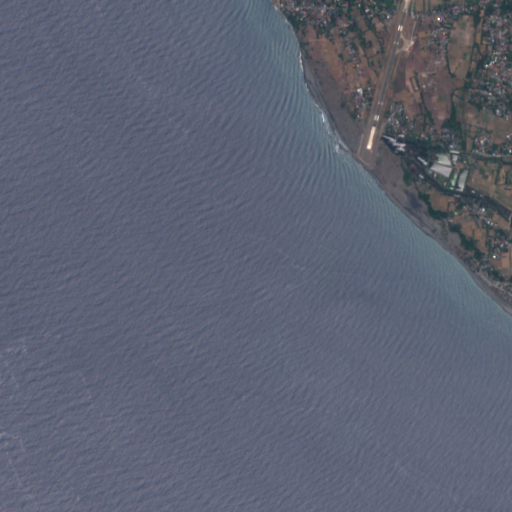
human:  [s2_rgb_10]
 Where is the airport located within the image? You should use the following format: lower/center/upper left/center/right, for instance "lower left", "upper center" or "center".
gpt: The airport is located in the upper right of the image.
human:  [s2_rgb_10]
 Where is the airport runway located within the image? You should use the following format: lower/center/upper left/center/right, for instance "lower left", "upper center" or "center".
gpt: The airport runway is located in the upper right of the image.
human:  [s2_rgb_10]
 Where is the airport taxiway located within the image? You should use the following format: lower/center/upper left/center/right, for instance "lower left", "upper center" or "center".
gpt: The airport taxiway is located in the upper right of the image.
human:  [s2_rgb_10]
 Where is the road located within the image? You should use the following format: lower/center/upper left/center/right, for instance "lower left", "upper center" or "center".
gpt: There is no road in the image.